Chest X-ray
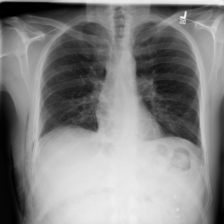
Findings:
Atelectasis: negative
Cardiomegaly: negative
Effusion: negative
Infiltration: negative
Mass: negative
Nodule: negative
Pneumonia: negative
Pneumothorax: positive
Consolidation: negative
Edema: negative
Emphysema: negative
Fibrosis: negative
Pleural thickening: negative
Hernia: negative